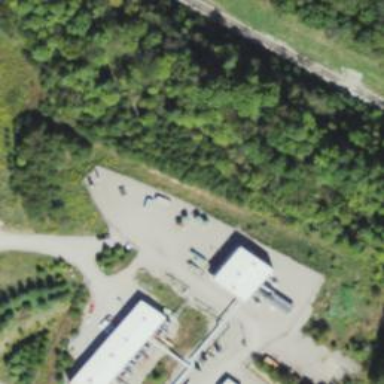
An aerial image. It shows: Storage tank with man-made structure.